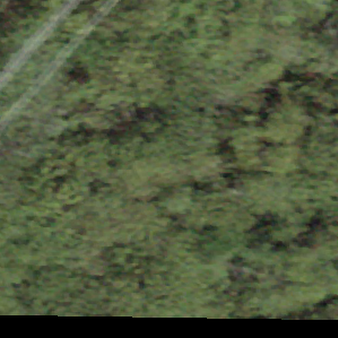
Label: other